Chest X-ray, PA view. Patient: 20 years old, sex F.
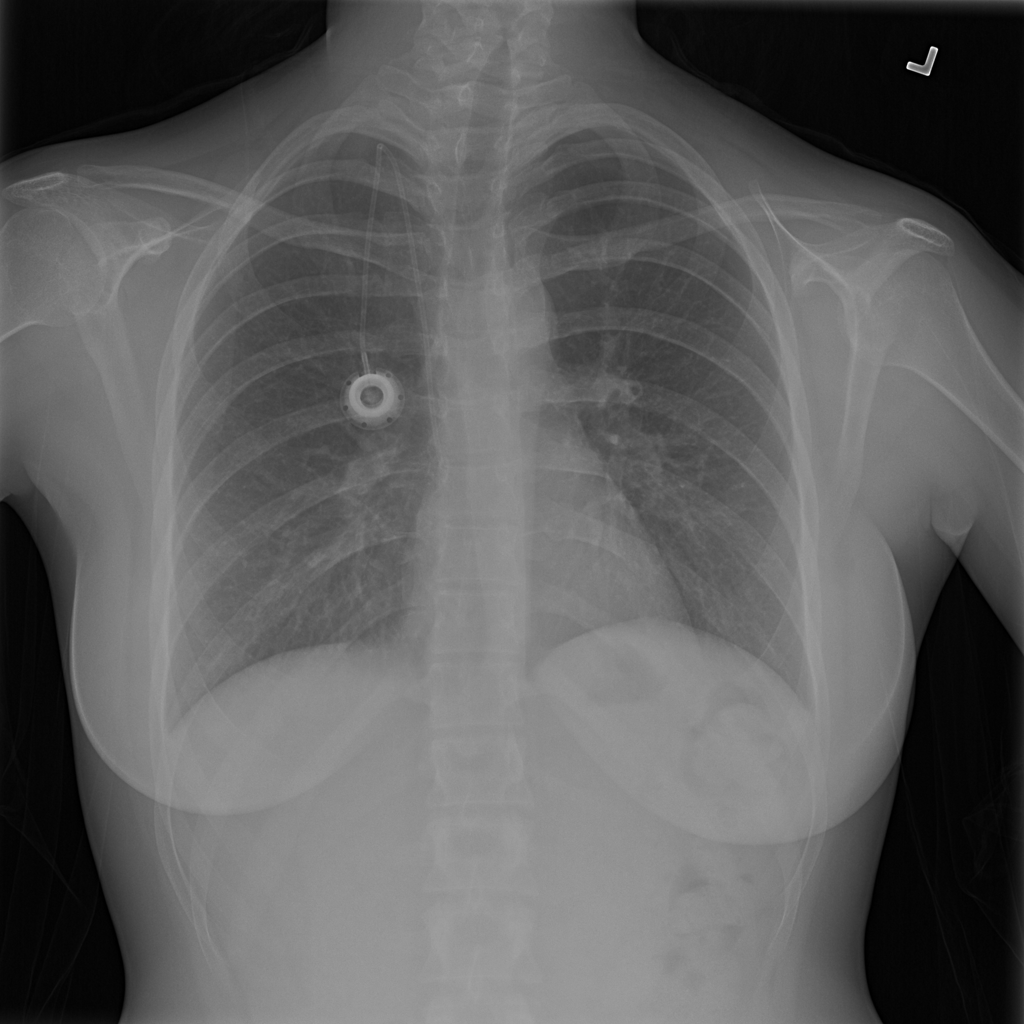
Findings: No Finding